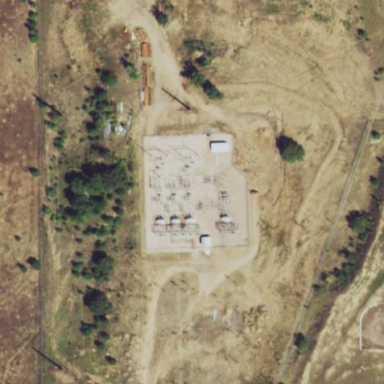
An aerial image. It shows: Outdoor distribution substation.